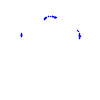
Particle: kaon